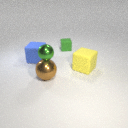
small green rubber cube to the right of large brown metal sphere